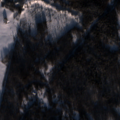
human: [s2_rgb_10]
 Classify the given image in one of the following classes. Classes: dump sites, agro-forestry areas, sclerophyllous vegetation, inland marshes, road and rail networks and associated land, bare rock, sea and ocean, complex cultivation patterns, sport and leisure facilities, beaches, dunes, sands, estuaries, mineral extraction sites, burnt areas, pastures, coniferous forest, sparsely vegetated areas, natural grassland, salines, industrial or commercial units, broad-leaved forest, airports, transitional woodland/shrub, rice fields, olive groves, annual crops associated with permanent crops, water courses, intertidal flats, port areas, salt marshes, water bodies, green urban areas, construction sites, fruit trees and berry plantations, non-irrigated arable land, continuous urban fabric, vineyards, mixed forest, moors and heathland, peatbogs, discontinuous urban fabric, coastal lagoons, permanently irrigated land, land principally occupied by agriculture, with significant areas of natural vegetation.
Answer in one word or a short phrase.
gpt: non-irrigated arable land, broad-leaved forest, coniferous forest, mixed forest